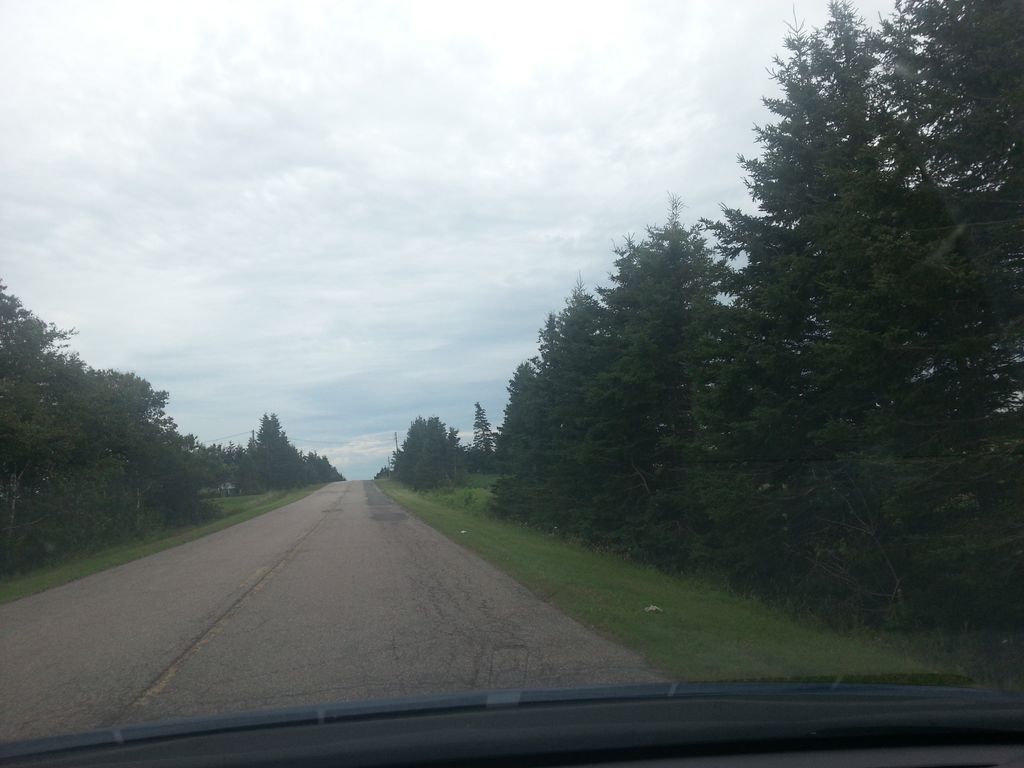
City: charlottetown